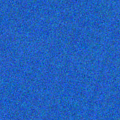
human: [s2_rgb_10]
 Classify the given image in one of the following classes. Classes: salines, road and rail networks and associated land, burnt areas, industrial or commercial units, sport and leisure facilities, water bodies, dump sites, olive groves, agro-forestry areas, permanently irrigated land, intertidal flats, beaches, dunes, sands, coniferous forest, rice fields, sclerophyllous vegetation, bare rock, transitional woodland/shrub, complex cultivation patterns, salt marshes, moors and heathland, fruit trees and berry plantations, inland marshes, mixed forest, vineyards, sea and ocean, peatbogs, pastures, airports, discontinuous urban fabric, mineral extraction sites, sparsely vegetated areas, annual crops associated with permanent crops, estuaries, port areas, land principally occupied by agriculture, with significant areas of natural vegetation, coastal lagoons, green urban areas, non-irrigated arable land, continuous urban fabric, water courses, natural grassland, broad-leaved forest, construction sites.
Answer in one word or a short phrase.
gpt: sea and ocean